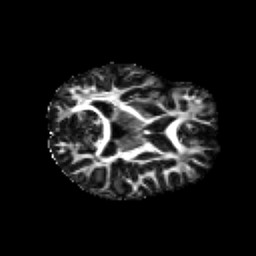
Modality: FA
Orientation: axial
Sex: female
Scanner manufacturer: siemens
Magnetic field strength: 3 T
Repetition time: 5 s
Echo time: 0.071 s